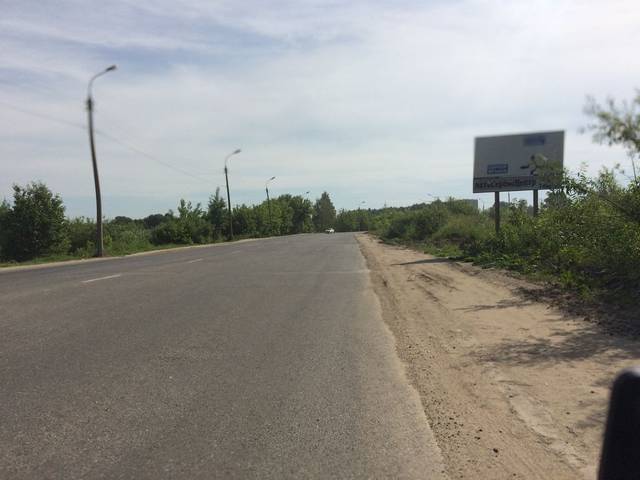
Region: Russia
Coordinates: 56.643, 47.921